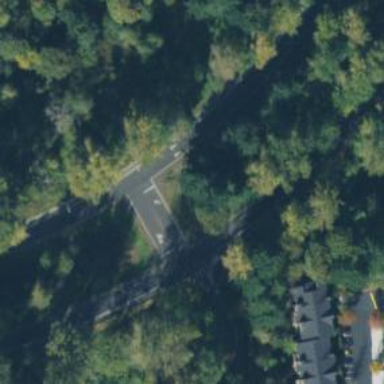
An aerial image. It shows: Unmarked crossing on asphalt footway.